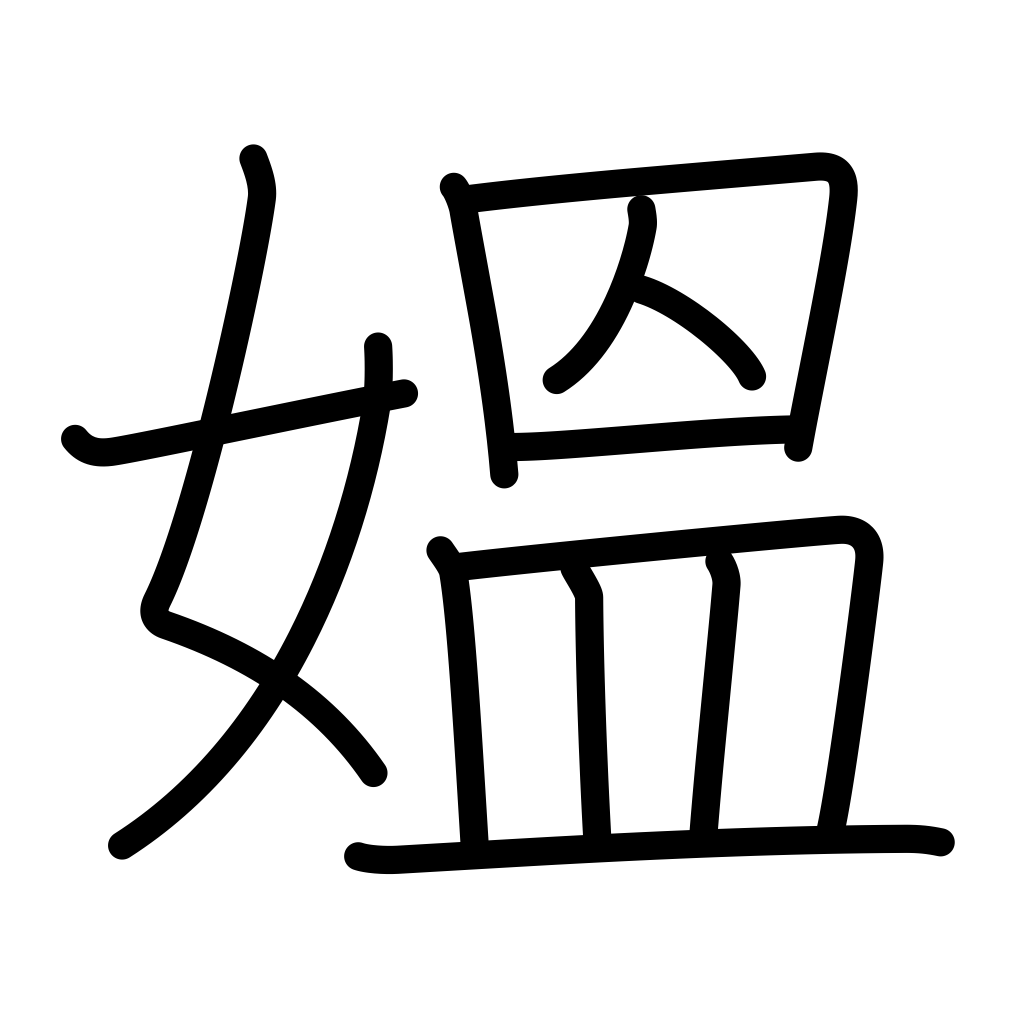
Meaning: mother, grandma, old woman